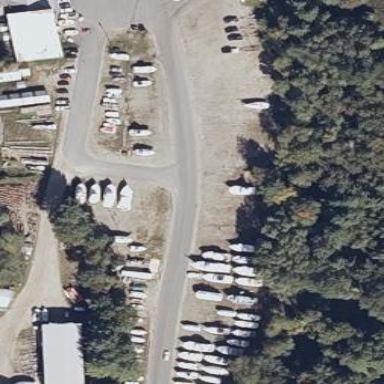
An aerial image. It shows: Boat storage area.